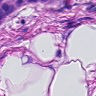
Metastatic tissue present: yes